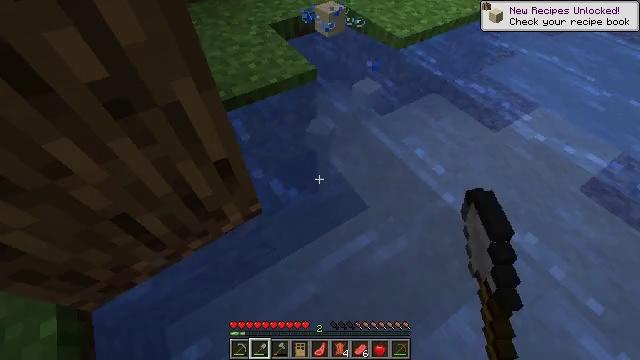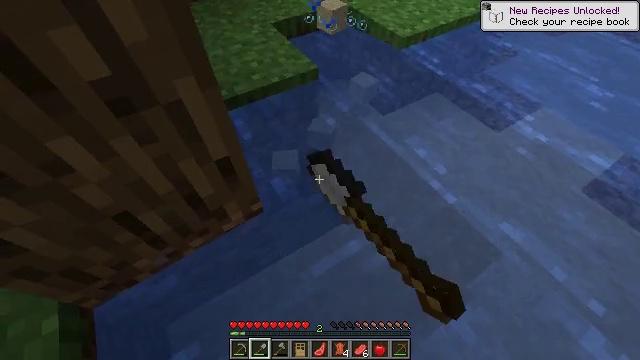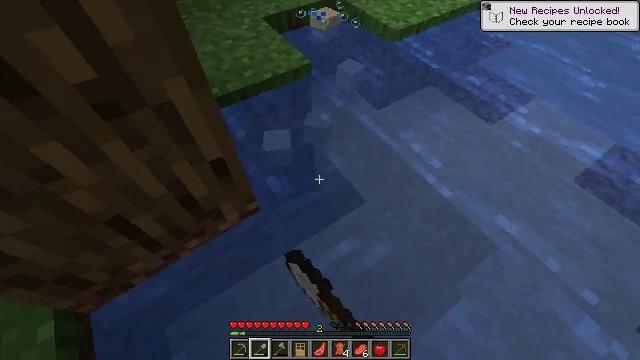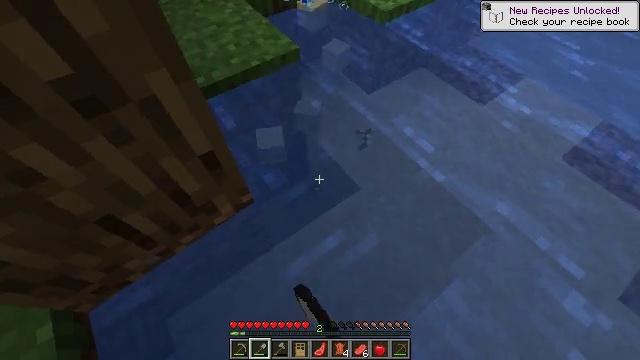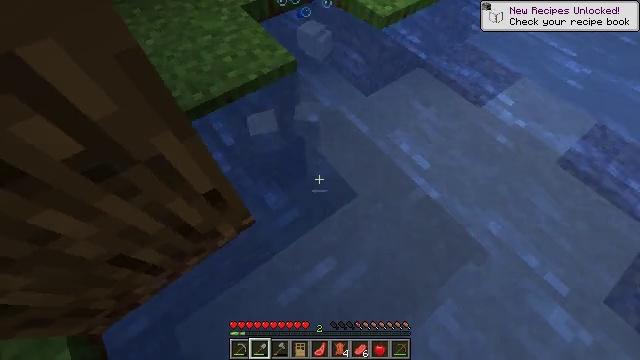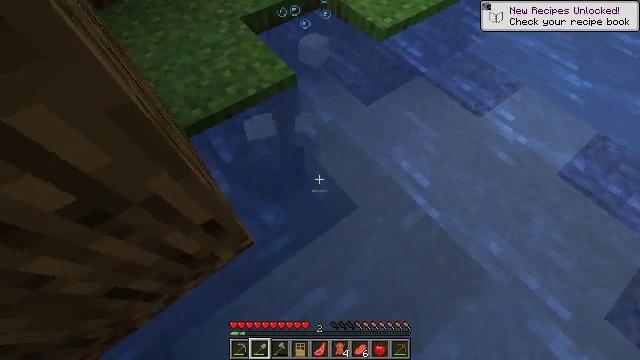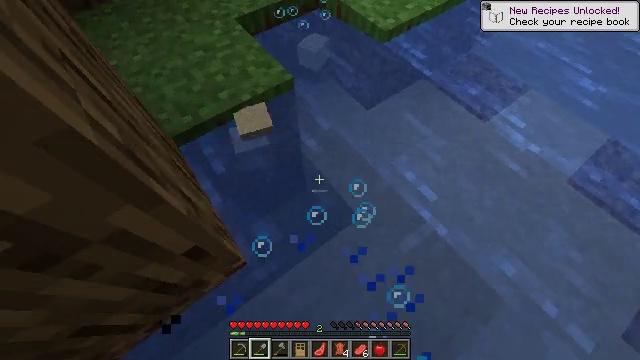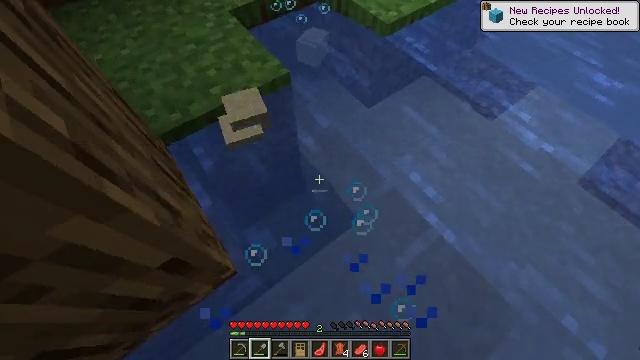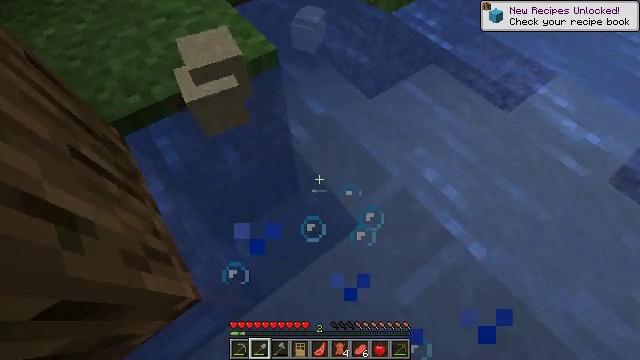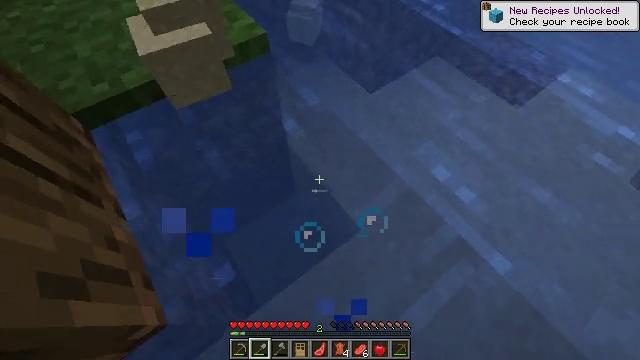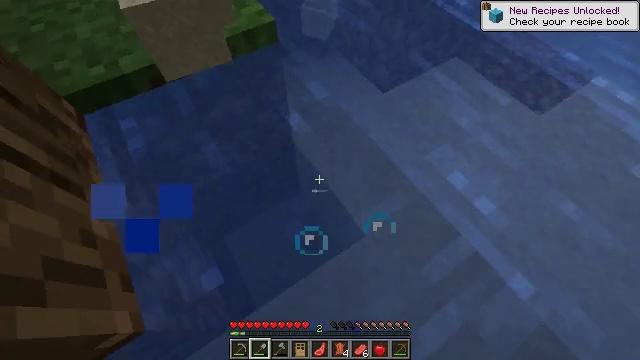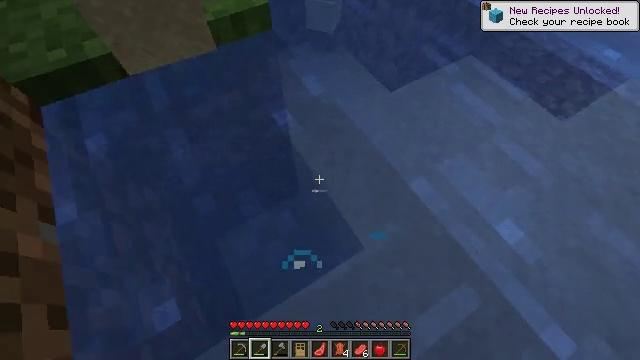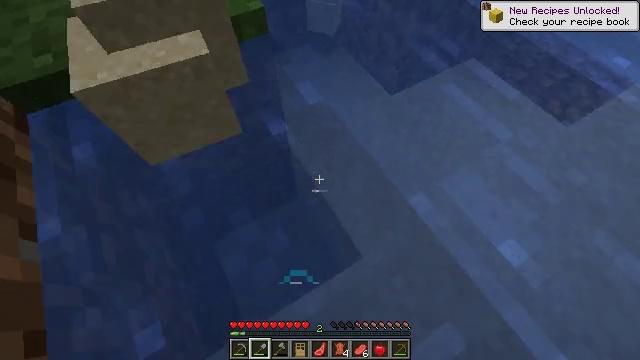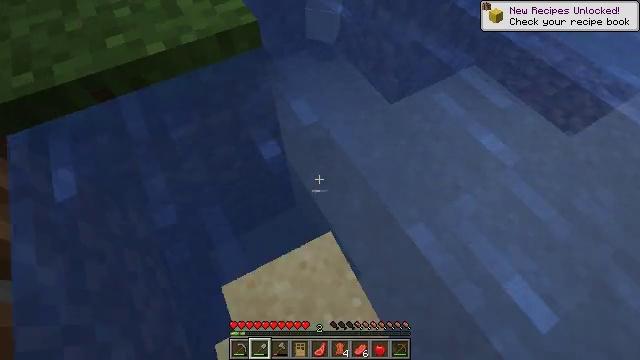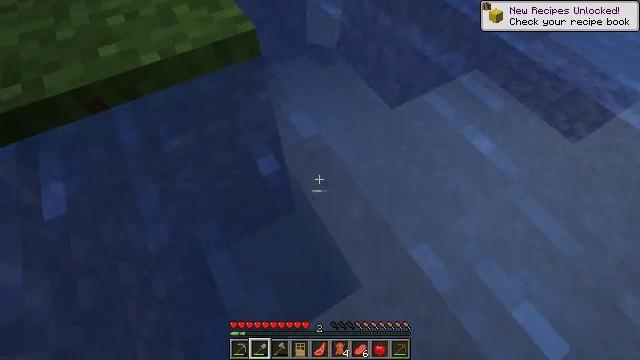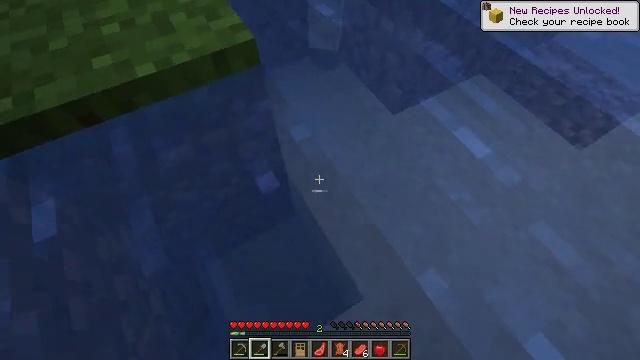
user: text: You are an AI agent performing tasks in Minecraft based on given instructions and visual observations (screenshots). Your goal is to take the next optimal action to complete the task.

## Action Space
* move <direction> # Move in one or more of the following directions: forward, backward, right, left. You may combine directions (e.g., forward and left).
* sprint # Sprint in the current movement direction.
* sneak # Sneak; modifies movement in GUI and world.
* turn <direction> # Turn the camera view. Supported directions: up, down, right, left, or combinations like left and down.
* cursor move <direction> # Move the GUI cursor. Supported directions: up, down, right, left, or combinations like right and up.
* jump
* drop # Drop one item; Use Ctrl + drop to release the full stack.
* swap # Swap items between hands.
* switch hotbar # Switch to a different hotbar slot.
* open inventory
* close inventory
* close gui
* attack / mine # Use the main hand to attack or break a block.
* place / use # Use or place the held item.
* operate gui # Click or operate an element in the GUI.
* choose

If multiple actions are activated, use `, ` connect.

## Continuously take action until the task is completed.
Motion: motion action
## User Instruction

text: craft item air
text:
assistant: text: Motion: sneak, attack / mine
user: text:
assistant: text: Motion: move forward, sneak, turn right and down, attack / mine
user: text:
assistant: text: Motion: move forward, turn right and down, attack / mine
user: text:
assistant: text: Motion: move forward, turn down
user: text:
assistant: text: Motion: move forward
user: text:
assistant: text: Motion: move forward and move right
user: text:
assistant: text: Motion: move forward and move right
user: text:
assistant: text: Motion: move forward and move right
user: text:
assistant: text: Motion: move forward and move right
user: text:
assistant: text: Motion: move forward and move right, turn left
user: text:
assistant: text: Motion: move forward, turn left
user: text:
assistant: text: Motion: move forward
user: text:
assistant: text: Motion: move forward
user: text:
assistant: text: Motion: move forward
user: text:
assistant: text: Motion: move forward
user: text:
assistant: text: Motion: move forward
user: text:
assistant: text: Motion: move forward
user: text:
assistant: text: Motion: move forward
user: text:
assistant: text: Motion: move forward
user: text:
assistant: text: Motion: move forward
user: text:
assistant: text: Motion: move forward
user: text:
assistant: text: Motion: move forward and move right
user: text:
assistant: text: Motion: move forward and move right
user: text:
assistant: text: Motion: move forward and move right
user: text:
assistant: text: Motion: move forward and move right
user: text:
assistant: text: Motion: move forward and move right, turn left
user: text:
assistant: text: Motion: move forward and move right, turn left and up
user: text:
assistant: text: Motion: move forward and move right, turn left and up
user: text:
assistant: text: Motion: move forward and move right, turn left and up
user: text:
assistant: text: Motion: move forward and move right, turn left and up